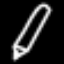
Label: pencil